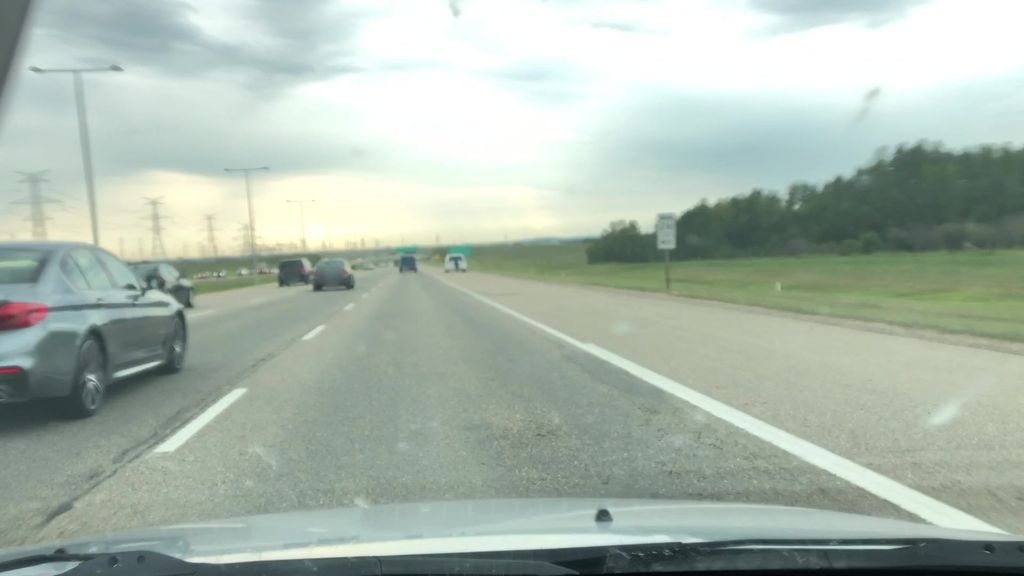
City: edmonton